Aerial crown-view tile of a tropical tree (Barro Colorado Island, Panama), acquired 20250512:
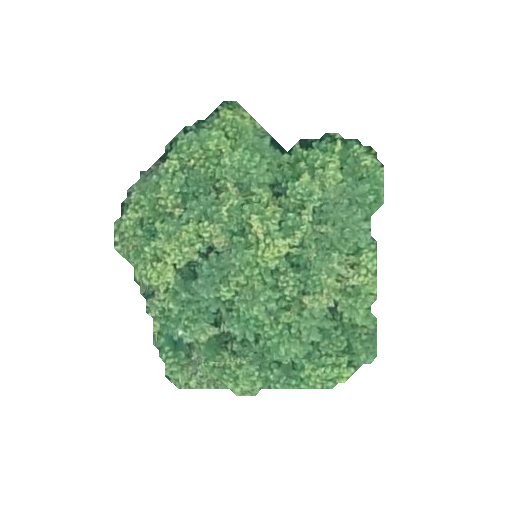
Species: Jacaranda copaia
GBIF accepted scientific name: Jacaranda copaia
Crown area: 86.559 m²